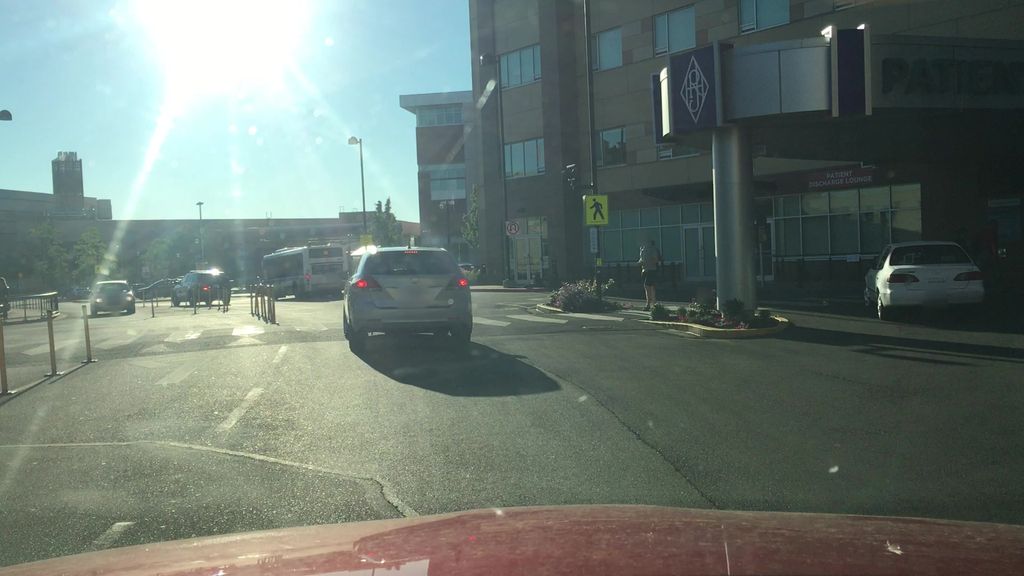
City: victoria